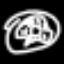
Label: donut